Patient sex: F
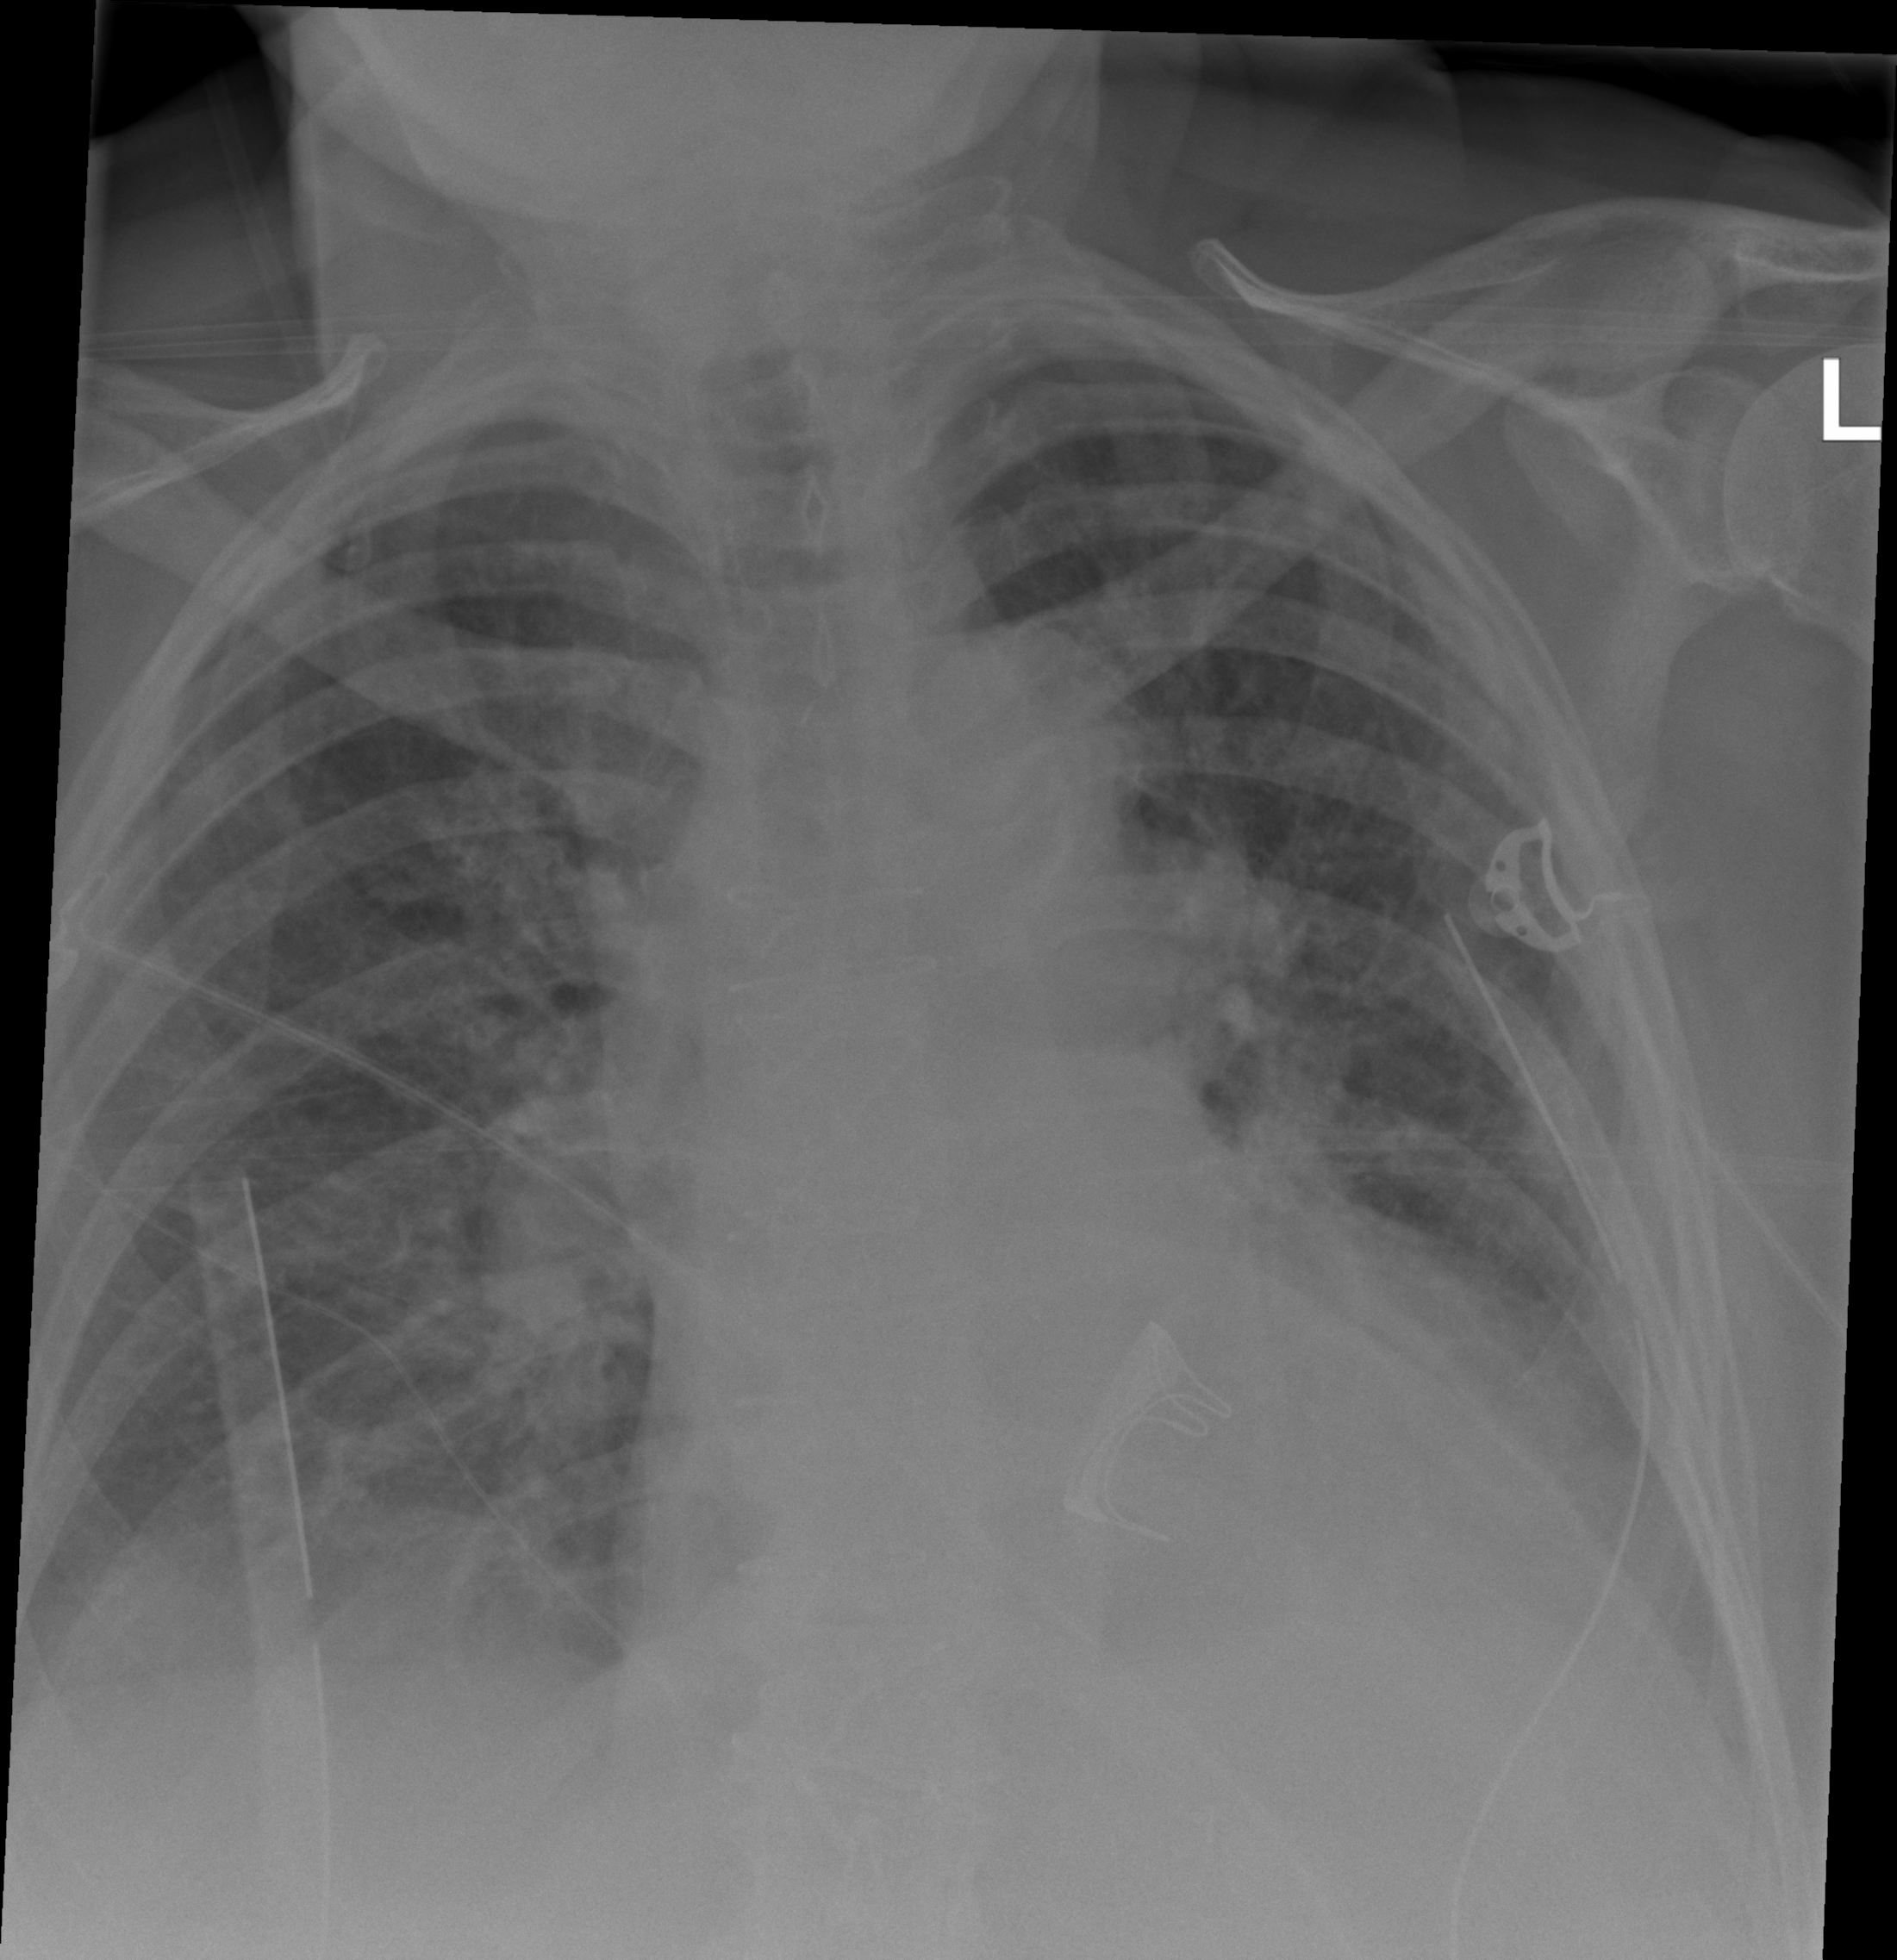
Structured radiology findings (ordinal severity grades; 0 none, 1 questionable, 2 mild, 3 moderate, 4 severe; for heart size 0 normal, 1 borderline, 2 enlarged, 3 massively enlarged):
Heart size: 2
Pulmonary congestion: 2
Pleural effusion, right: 2
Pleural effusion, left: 2
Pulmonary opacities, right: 2
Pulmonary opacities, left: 2
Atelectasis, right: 0
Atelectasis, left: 0